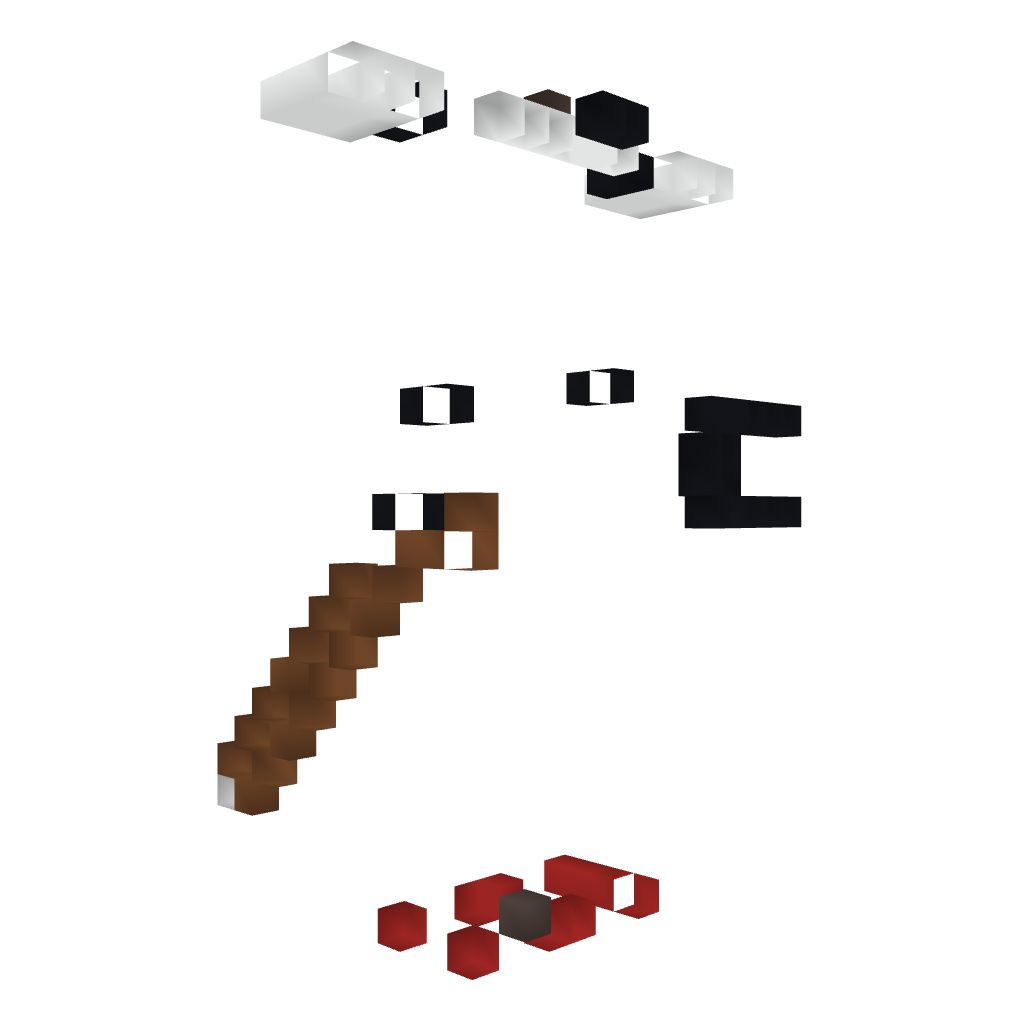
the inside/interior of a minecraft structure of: Greek Statue